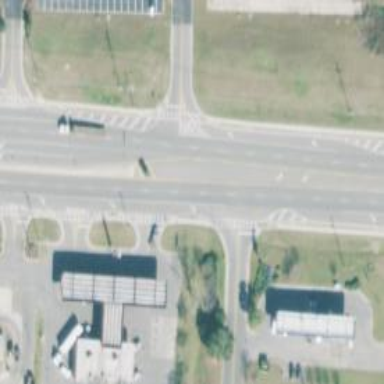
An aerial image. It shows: Marked crossing on footway.